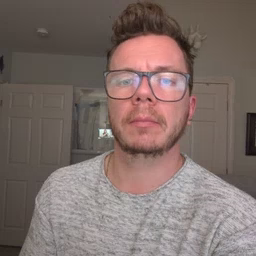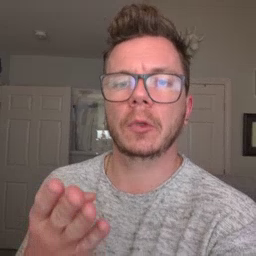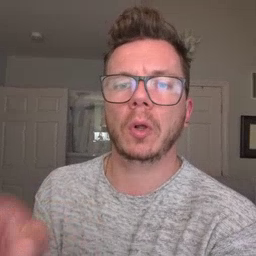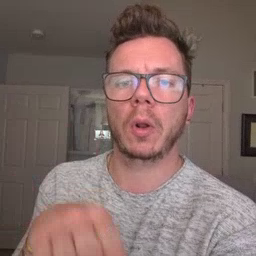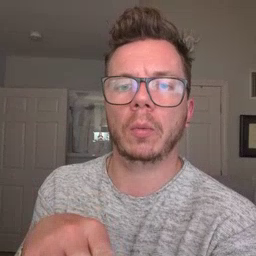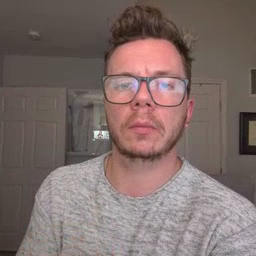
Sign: close